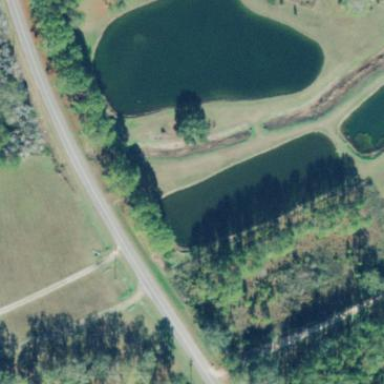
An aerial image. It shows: Serene pond surrounded by nature.